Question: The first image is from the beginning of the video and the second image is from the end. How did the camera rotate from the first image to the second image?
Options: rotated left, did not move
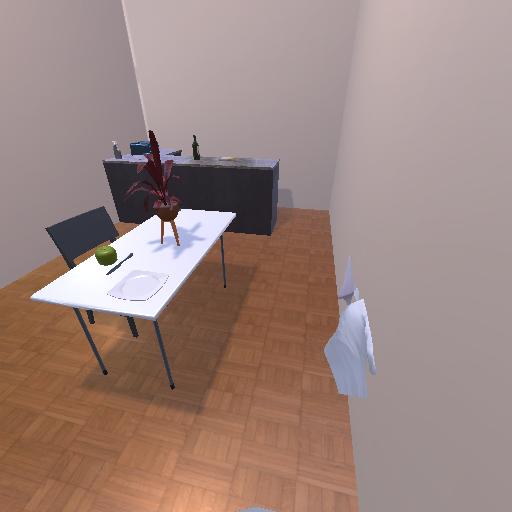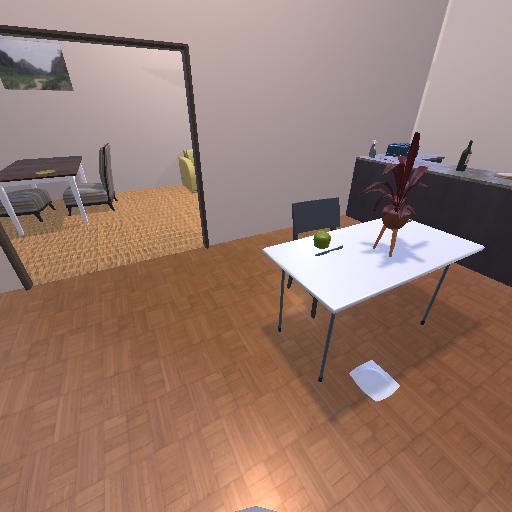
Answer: rotated left